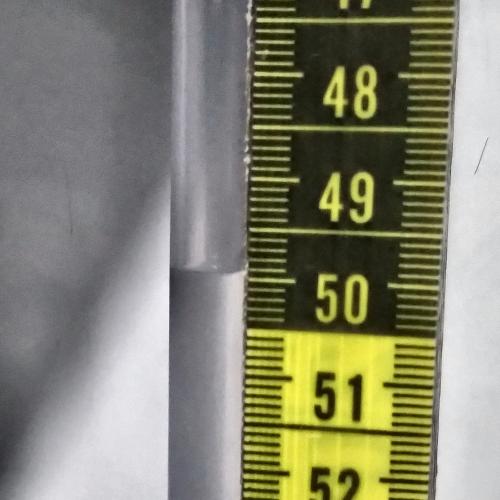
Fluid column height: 49.9 cm